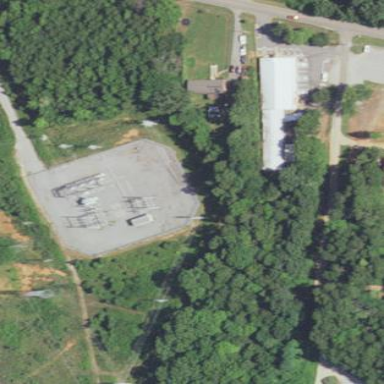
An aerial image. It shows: Outdoor power substation surrounded by fence. The substation is specifically for distribution purposes.